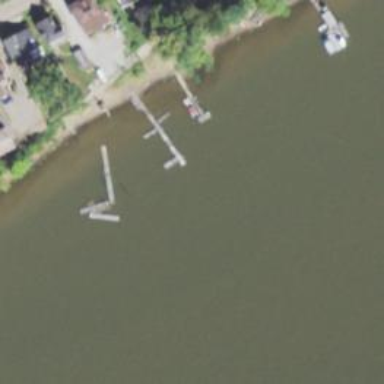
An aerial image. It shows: Pier with mooring facilities.